Question: I'm currently trying to display an image (with a Jlabel) onto a JEditorPane. I'm working with Swixml and a Form Layout, I have placed JLabel and JEditorPane at the same place. So I simply set "setVisible" to or to make the image appear.
So far, everythings good. But when someone try to select the text in the JEditorPane, here the ugly thing :
I try some things:
1. Disable JEditorPane : No effect, even if the selection is'nt visible, the text appear on the JLabel.
2. Repaint : When i repaint the JLabel, it's push to front again, but i have to do it repeateadly (like once every 50ms) to make it not visible; I also tried to repaint on selection, but it dont work well, some case are just ignored, or to slow and it still ugly
3. Last idea was to prevent mouse to enter in JEditorPane when JLabel is displayer, but the MouseEnter event do not alow me to get the point out of EditorPane, so it became hard to put the cursor at a good place, out of JEditorPane...
I tried setComponentZOrder, but i was not able to make it work well (I certainly misused it), but i dont think it can solve my problem, because it only change the painting order (the last to be paint is on the top with Java), but it's obviously a repainting problem.
It should be usefull to point out that I'm forced to use Java 1.6 (conflict between to identicaly named class I have to use in Java 1.7 and 1.8, Sun's change log talks about a fix in 1.9 ...)
The context is an Applet, and in case I would not be understandable (English is not my mother tongue), don't hesitate to correct me and ask me.
Thanks for helping !
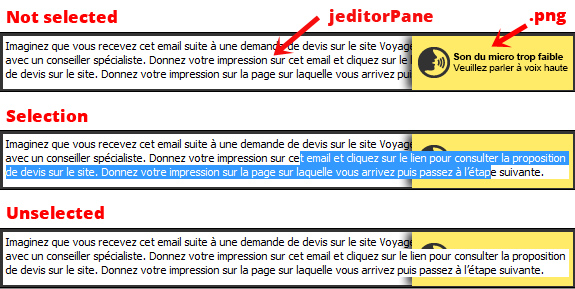
Answer: Let's take a look at DefaultHighlighter. JEditorPane uses it to render selecton (highlights)
It has method
'''
public void paint(Graphics g) {
// PENDING(prinz) - should cull ranges not visible
int len = highlights.size();
for (int i = 0; i < len; i++) {
HighlightInfo info = highlights.elementAt(i);
if (!(info instanceof LayeredHighlightInfo)) {
// Avoid allocing unless we need it.
Rectangle a = component.getBounds();
Insets insets = component.getInsets();
a.x = insets.left;
a.y = insets.top;
a.width -= insets.left + insets.right;
a.height -= insets.top + insets.bottom;
for (; i < len; i++) {
info = highlights.elementAt(i);
if (!(info instanceof LayeredHighlightInfo)) {
Highlighter.HighlightPainter p = info.getPainter();
p.paint(g, info.getStartOffset(), info.getEndOffset(),
a, component);
}
}
}
}
}
'''
As you can see it paints all highlights.
You can replace the highlight painter (instance of DefaultHighlighter) of you JEditorPane with your extension.
Override the paint() method and add custom clip to the Graphics instance. The clip should have custom Shape based on current clip where the JLabel rectangle is subtracted.